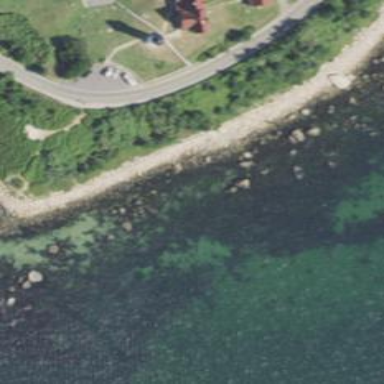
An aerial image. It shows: Natural rock reef.